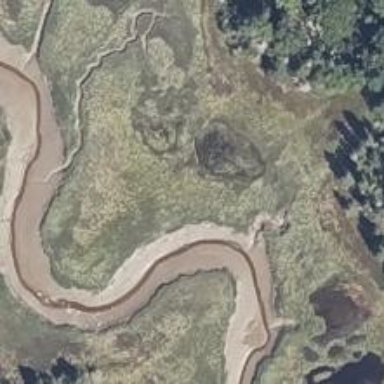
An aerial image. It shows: Beautiful river scene.